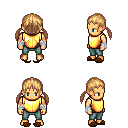
a pixel art fantasy rpg character, male body template, human, tanned skin, gold chest armor, teal pants, light blonde twin-tailed hairstyle, white cloth bandages, brown slippers, four views (front, back, left, right), 2x2 character sprite sheet, small pixel art, hard edges, no anti-aliasing